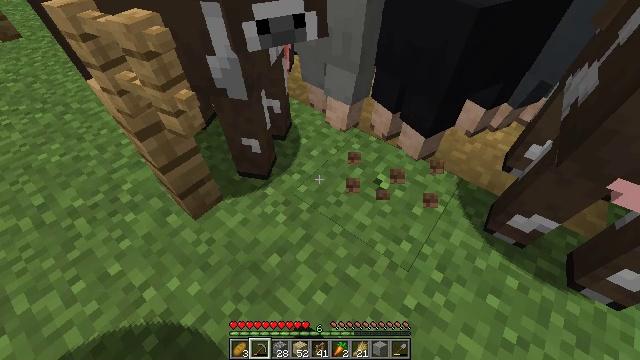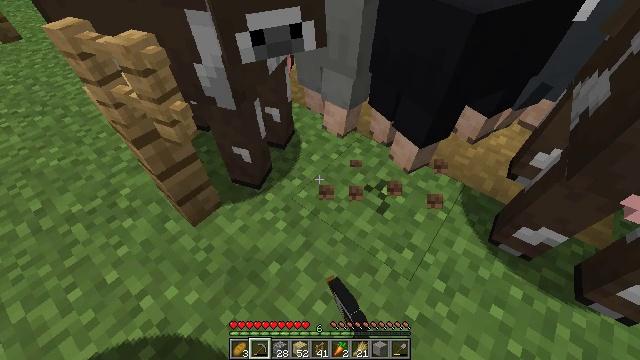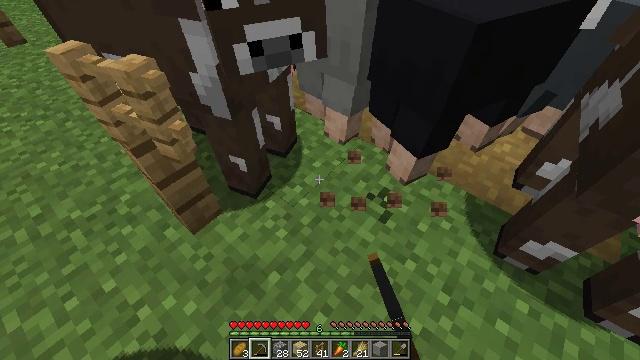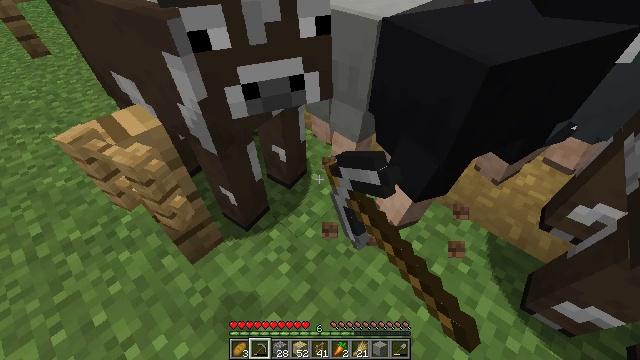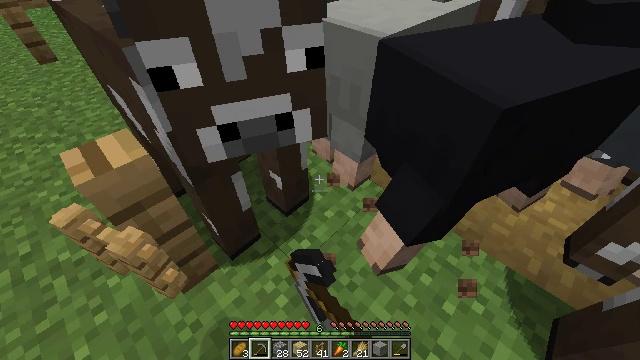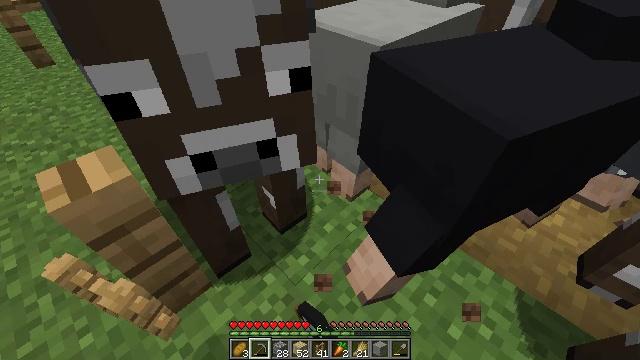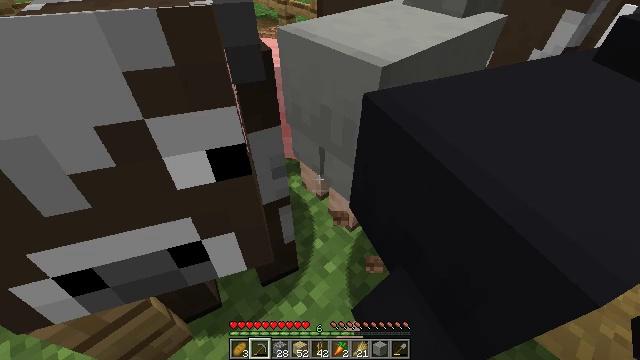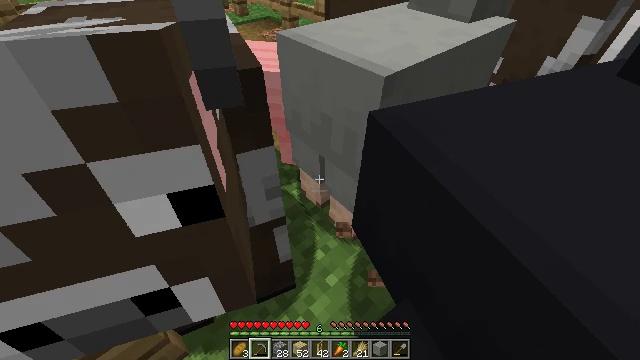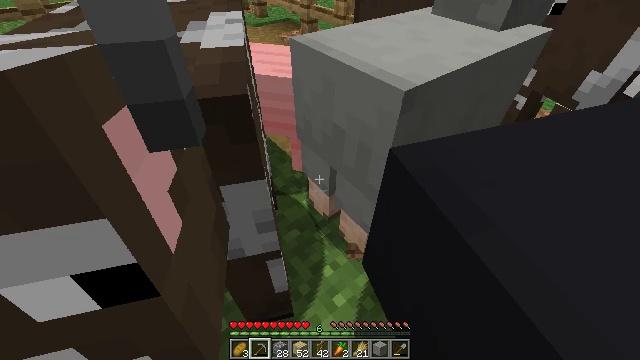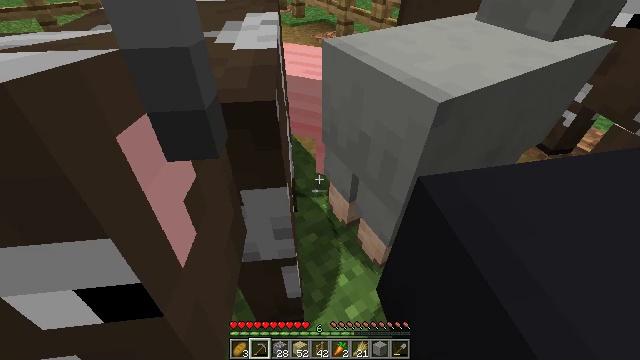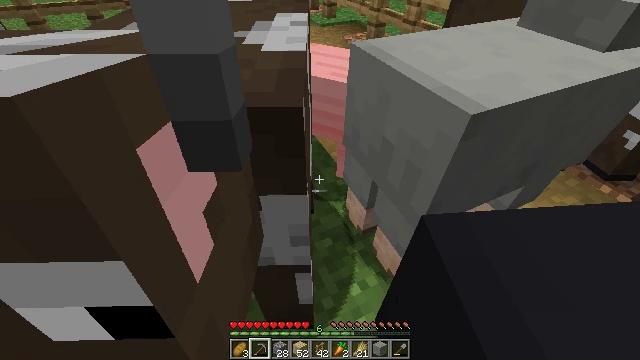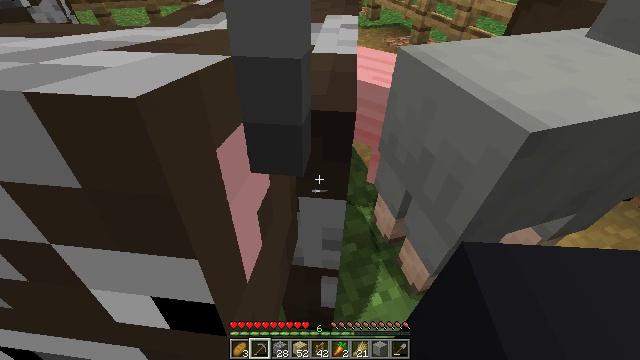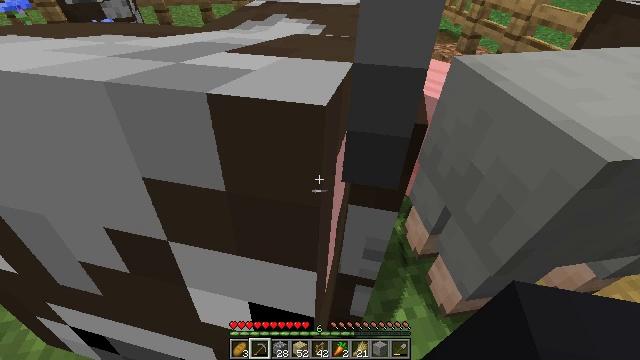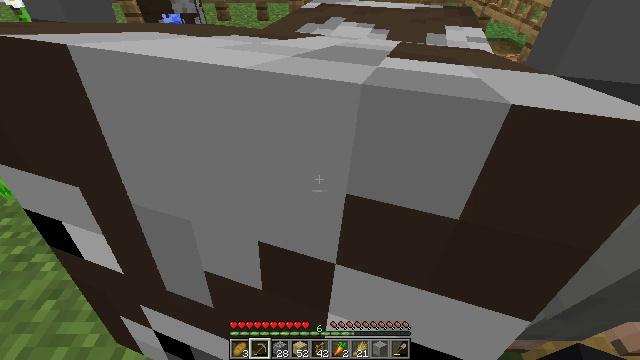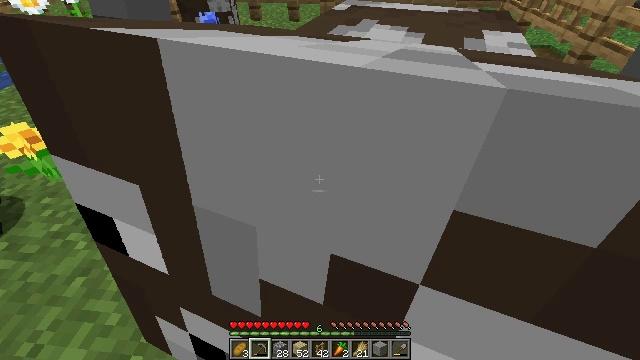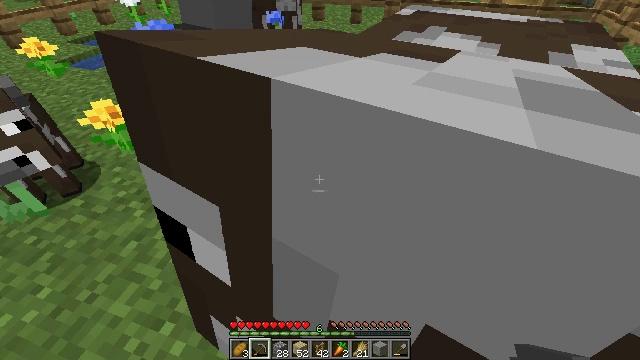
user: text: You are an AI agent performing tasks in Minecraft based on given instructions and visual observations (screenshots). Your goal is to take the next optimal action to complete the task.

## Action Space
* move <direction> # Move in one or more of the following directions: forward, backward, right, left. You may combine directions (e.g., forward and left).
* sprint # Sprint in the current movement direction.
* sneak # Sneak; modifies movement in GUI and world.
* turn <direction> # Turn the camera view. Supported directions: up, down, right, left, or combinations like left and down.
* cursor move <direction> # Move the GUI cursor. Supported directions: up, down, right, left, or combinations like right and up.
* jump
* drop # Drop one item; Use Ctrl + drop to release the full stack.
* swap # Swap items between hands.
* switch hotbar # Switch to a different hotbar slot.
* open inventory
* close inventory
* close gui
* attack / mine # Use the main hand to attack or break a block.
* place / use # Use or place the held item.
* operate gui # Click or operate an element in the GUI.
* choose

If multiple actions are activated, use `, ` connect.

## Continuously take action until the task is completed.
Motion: motion action
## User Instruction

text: Attack the oak fence to collect it.
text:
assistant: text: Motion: attack / mine
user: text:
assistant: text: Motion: move forward, attack / mine
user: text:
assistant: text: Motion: move forward, turn left and up, attack / mine
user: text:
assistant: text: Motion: move forward, turn left
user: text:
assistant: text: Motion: move forward
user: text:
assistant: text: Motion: move forward, turn left
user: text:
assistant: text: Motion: no_op
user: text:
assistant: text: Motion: turn left
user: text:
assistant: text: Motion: turn left
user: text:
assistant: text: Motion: turn left
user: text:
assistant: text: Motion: turn left
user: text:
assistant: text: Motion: turn left
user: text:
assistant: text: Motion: turn left
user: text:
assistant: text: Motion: turn left
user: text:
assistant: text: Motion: turn left
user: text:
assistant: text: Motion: turn left
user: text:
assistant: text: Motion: turn left
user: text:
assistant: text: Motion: move forward
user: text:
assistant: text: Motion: move forward
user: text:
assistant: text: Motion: move forward
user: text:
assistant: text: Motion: move forward
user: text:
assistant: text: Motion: move forward
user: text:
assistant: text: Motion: move forward, turn up
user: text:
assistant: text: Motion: move forward, turn right
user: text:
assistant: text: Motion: move forward, turn right
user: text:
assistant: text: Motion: move forward, turn right and up
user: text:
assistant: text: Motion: move forward, turn right
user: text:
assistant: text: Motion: move forward, turn right
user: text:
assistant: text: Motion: move forward, turn right
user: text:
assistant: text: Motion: move forward, turn right